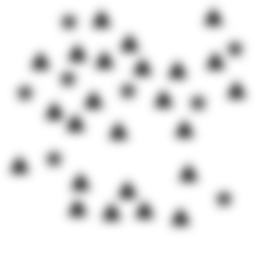
Squares: 0
Triangles: 24
Stars: 8
Total shapes: 32